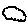
Label: cloud